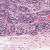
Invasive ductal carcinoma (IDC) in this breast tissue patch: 0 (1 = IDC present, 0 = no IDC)